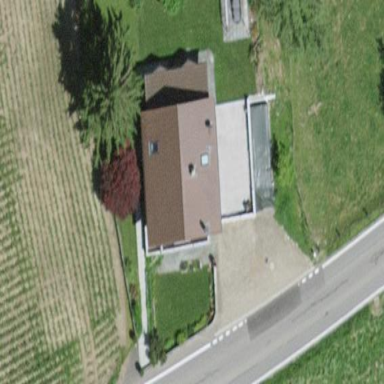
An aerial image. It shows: Simple and straightforward house.